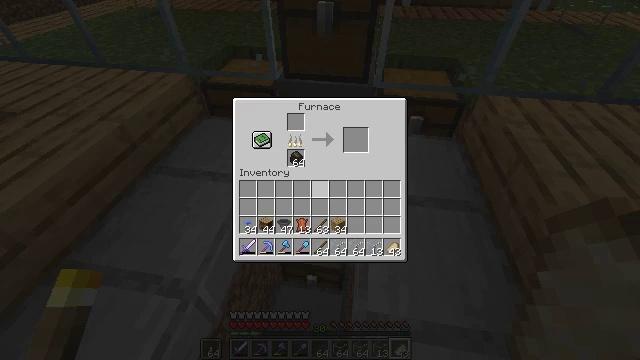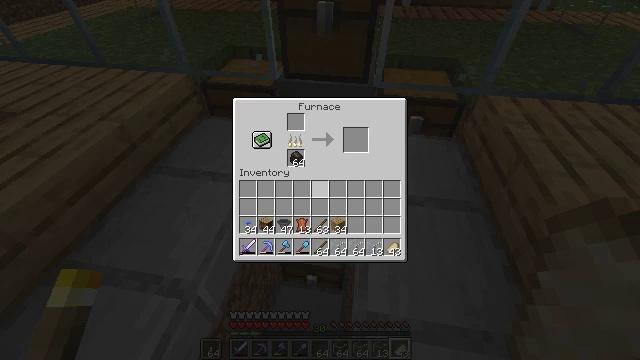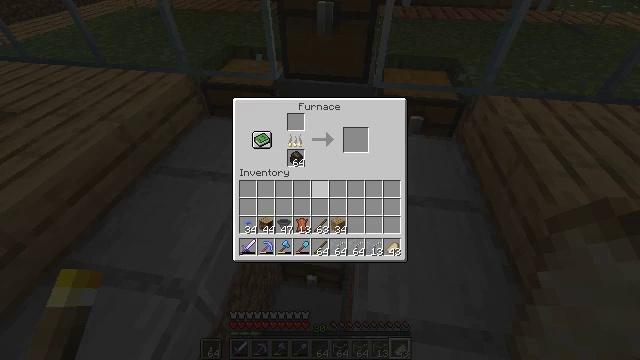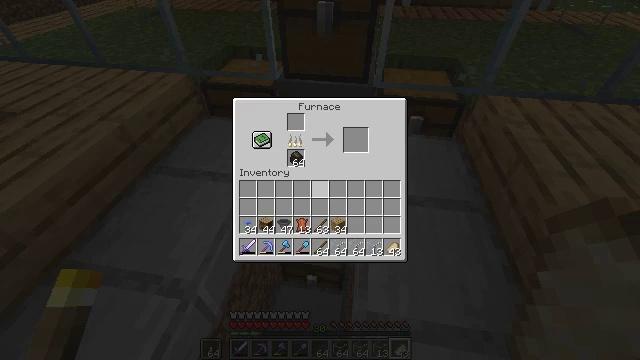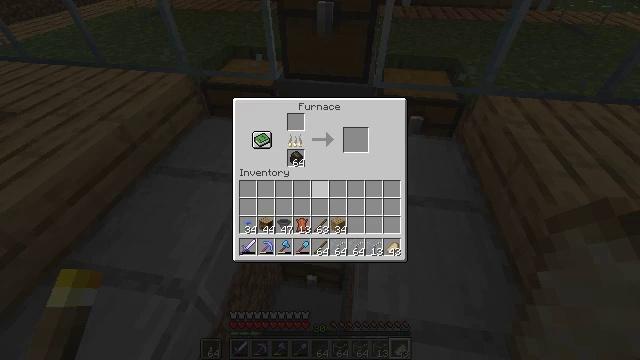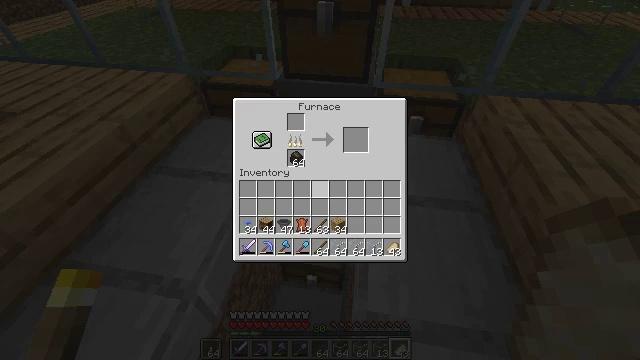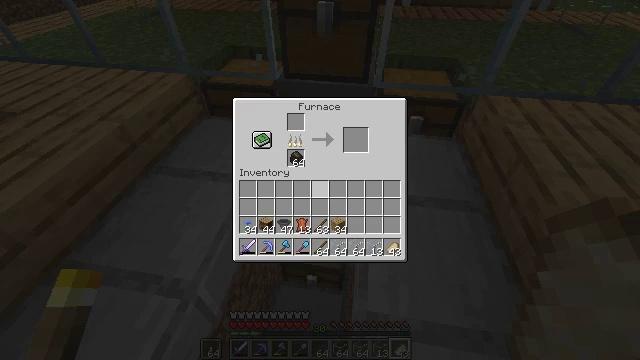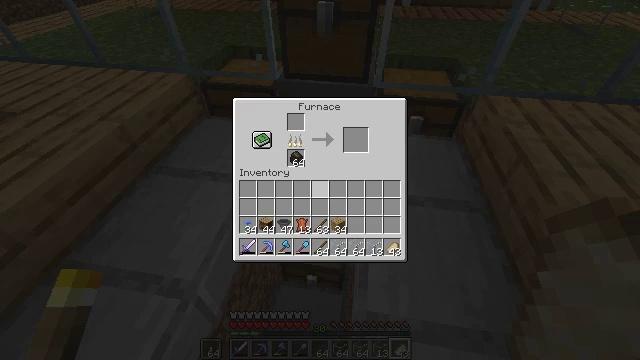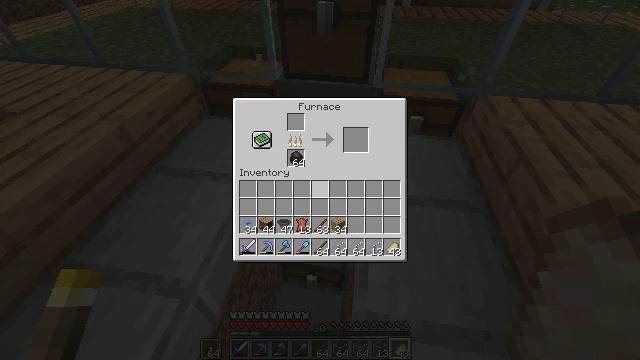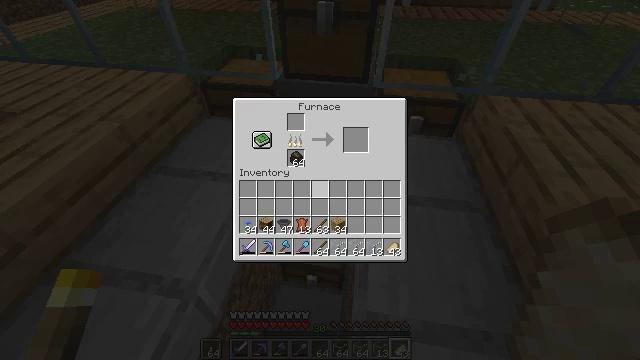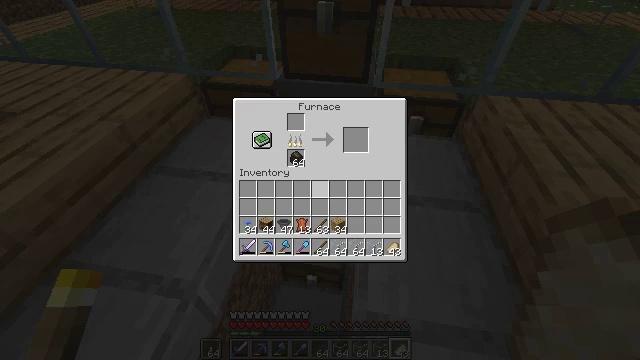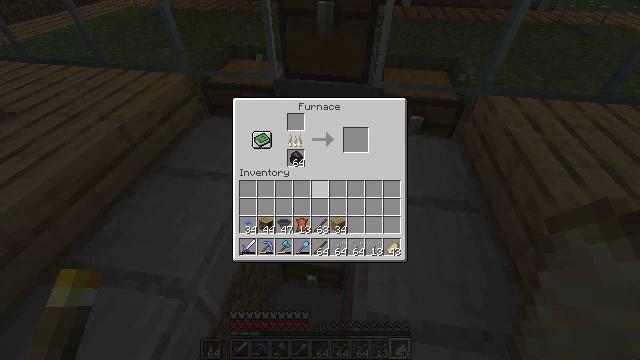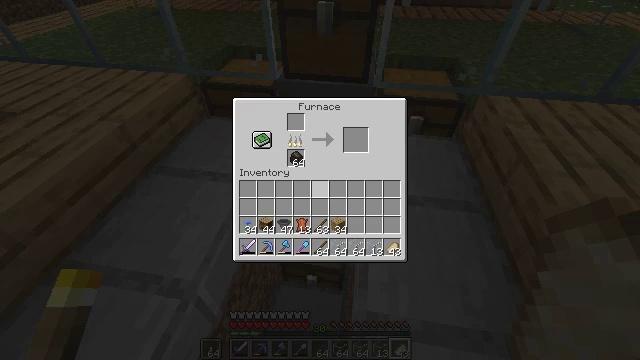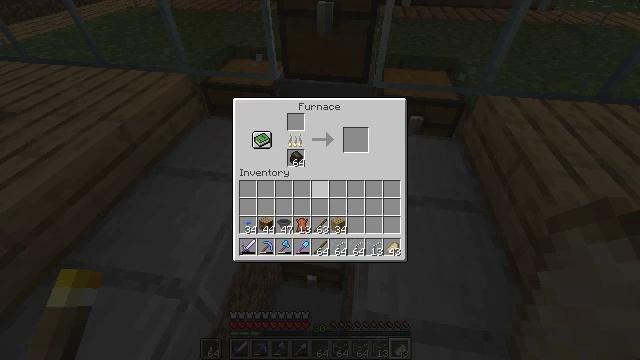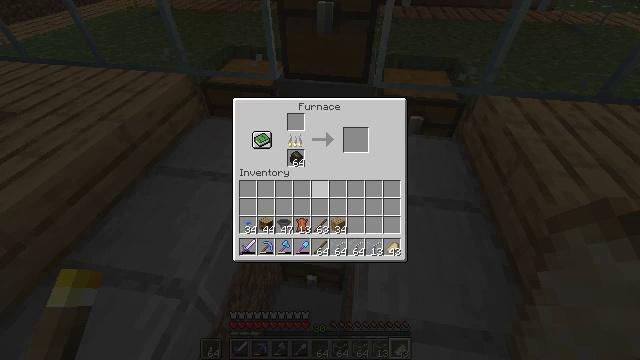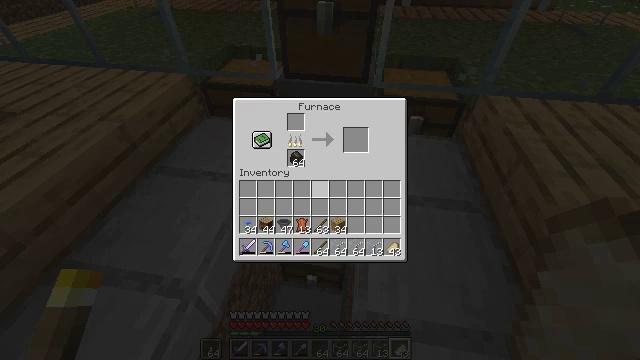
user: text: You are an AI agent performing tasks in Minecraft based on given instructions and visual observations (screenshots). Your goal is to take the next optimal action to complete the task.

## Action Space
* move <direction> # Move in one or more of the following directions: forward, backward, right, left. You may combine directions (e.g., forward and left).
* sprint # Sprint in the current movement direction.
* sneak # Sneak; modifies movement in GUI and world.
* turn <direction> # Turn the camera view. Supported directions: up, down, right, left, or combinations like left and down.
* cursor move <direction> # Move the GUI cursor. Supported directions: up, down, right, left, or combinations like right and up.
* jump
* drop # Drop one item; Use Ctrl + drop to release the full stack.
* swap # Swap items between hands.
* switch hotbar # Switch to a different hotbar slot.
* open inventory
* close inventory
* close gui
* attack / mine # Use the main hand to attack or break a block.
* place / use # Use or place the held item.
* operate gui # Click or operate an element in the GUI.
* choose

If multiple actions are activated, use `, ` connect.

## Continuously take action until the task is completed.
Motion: motion action
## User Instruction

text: Create a dried kelp block using dried kelp.
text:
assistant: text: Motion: no_op
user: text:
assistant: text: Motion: no_op
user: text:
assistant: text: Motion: no_op
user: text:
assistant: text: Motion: no_op
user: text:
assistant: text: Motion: no_op
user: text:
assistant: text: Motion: no_op
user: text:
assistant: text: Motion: no_op
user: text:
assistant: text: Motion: no_op
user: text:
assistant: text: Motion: no_op
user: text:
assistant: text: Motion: no_op
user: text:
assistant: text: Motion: no_op
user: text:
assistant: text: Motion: no_op
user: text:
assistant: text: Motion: no_op
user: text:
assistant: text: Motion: no_op
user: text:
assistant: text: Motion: no_op
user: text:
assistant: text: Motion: no_op
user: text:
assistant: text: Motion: no_op
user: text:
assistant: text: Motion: no_op
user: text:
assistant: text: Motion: no_op
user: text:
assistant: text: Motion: no_op
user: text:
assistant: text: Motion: no_op
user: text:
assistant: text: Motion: no_op
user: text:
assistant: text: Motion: no_op
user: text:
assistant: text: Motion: no_op
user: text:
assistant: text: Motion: no_op
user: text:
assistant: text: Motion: no_op
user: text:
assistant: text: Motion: no_op
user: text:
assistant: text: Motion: no_op
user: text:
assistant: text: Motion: no_op
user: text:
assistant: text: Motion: no_op